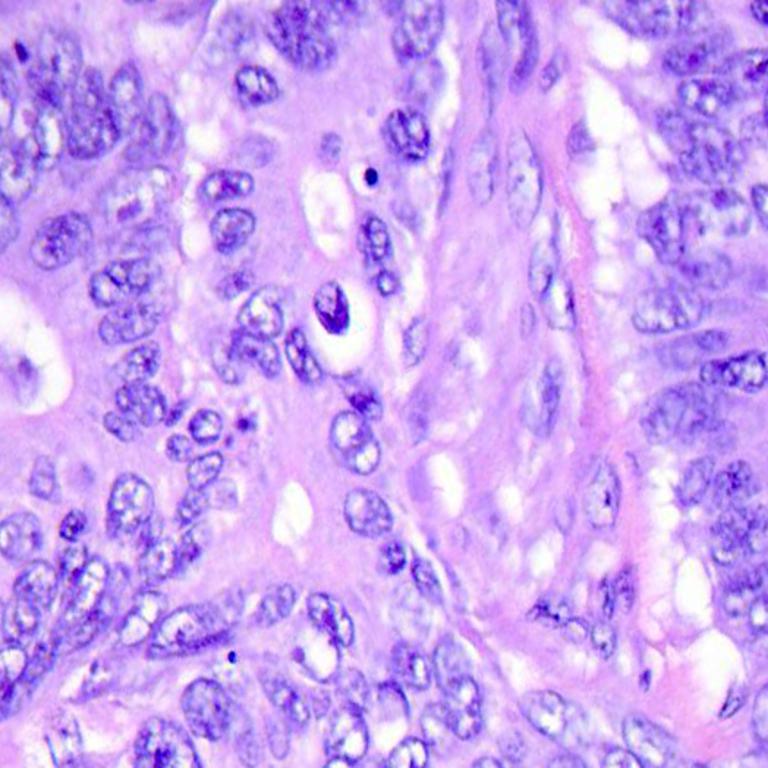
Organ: colon
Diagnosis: adenocarcinomas